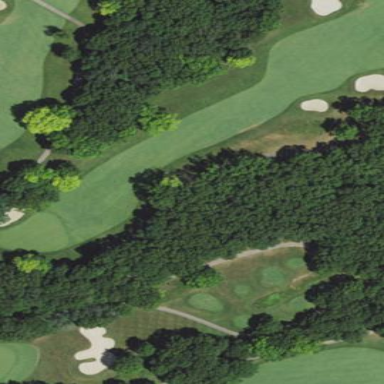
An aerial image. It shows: Rough area on grassy golf course.